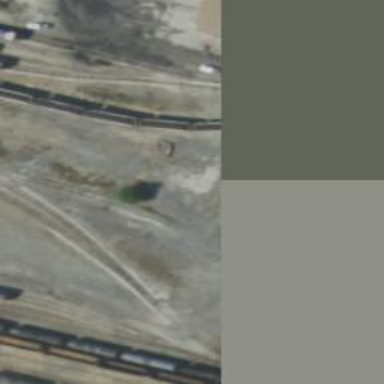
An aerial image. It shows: Abandoned railway.